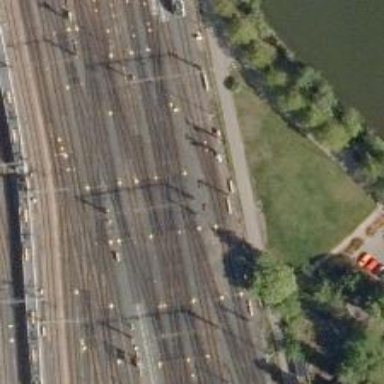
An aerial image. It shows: Asphalt cycleway.